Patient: sex F, age 58
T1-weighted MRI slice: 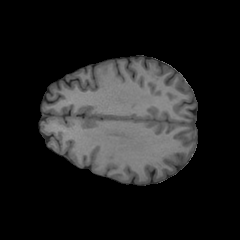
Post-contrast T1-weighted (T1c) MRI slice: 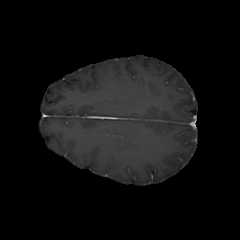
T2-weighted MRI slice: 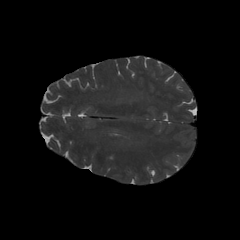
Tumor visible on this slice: no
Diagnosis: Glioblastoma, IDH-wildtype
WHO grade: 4